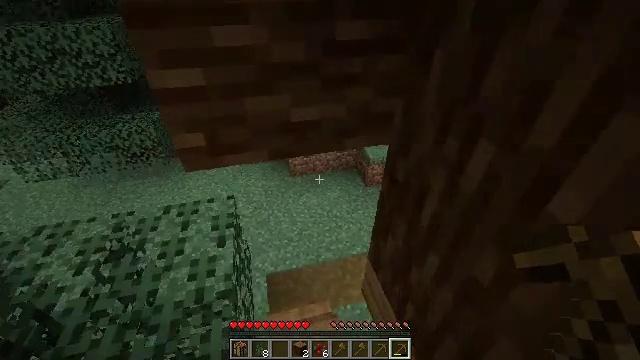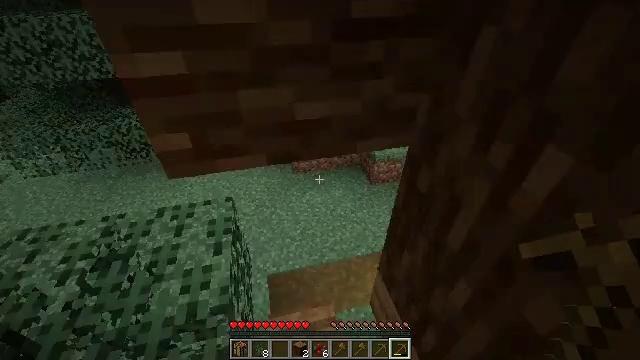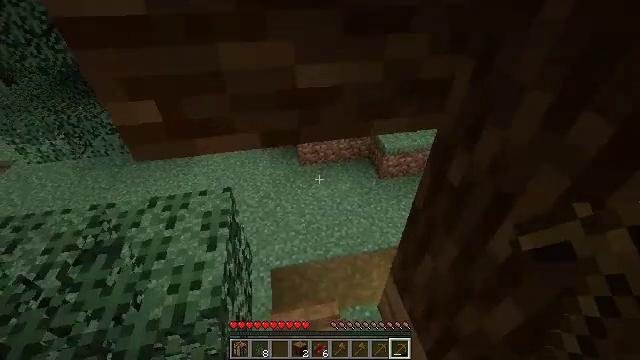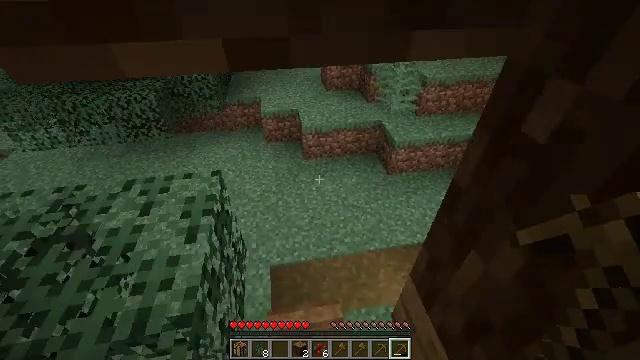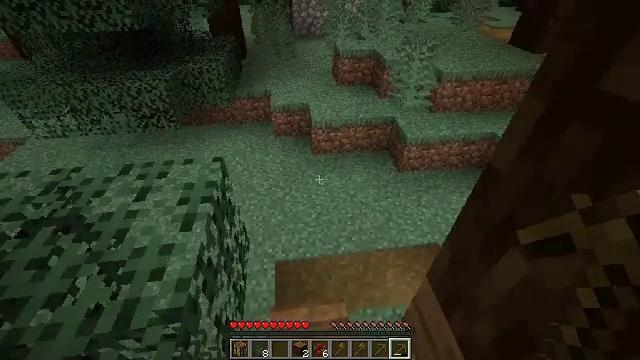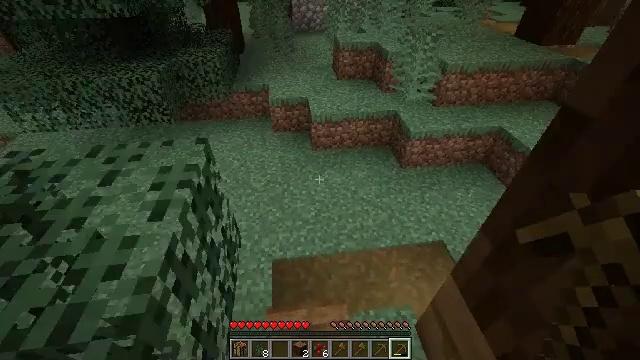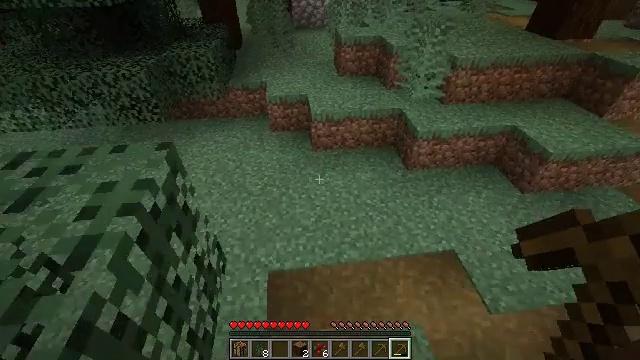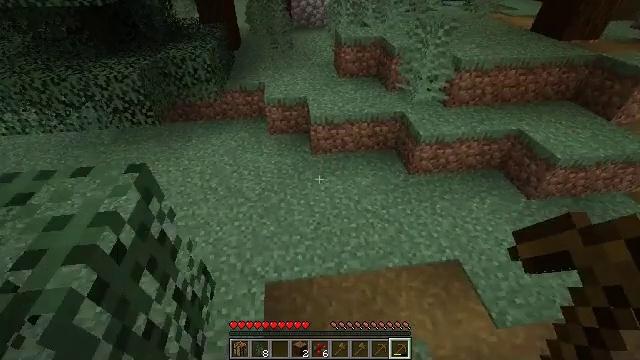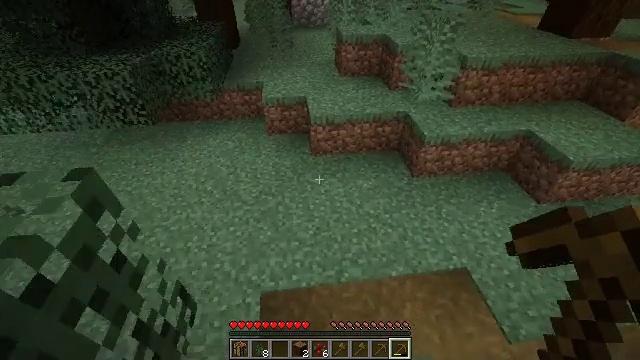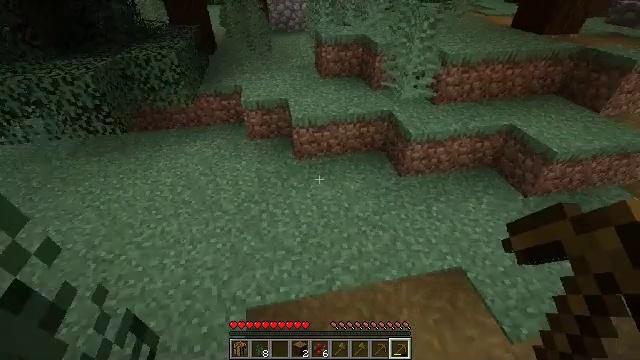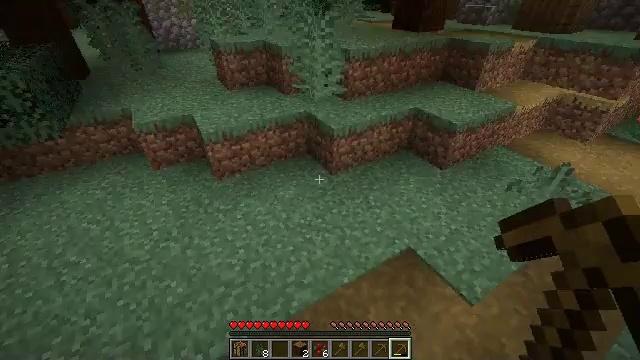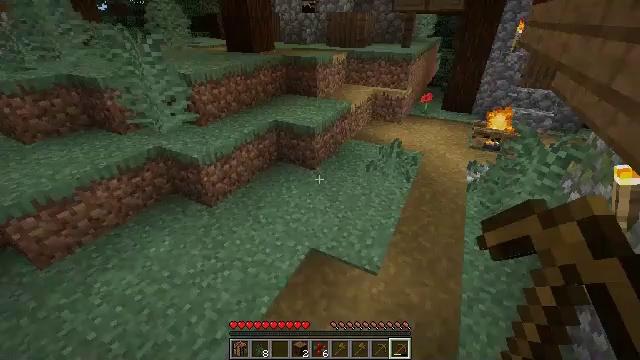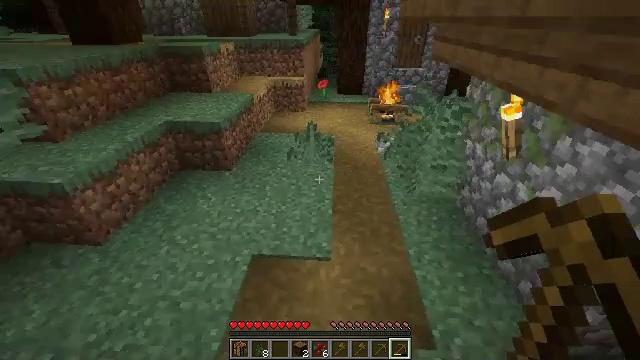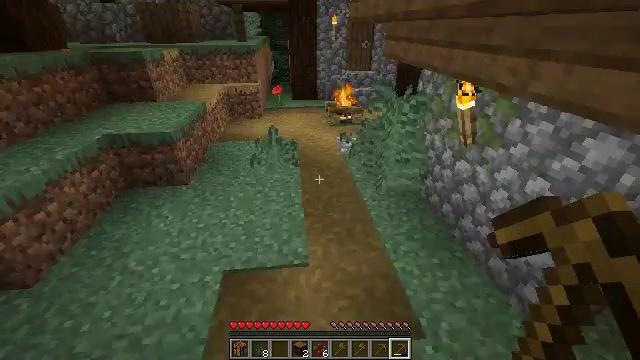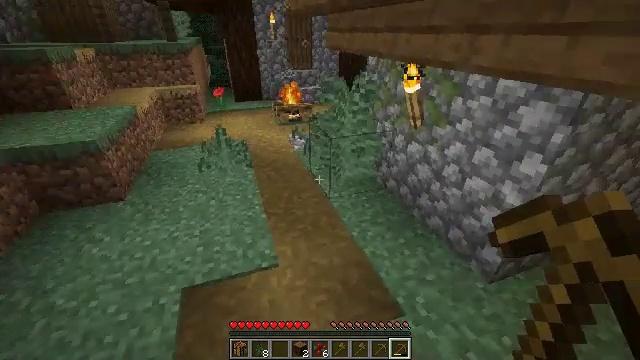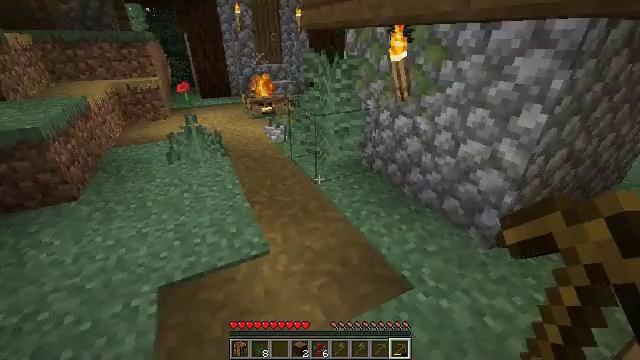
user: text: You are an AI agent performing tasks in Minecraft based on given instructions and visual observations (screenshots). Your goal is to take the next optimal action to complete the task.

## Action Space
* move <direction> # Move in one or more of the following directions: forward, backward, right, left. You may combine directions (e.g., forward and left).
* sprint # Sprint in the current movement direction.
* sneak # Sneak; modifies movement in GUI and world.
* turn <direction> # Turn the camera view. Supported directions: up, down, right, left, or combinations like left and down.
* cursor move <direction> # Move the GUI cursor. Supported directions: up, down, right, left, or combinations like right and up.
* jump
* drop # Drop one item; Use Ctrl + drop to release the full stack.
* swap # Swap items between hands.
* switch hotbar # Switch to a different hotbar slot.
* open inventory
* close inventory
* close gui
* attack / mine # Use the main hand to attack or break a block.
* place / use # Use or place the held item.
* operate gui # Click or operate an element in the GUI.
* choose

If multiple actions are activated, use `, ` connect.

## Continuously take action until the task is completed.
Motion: motion action
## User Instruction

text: Collect spruce leaves for landscaping.
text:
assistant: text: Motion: move forward, turn down
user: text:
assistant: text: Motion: move forward, turn left and down
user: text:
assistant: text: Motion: move forward, turn left
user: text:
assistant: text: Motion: move forward, turn left
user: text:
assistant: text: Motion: move forward
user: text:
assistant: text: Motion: move forward
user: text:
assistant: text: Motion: move forward
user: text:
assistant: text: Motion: move forward
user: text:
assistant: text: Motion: move forward, turn right and up
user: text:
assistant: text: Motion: move forward, turn right and up
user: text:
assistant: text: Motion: move forward and move left, turn right and up
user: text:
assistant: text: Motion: move forward and move left, turn right
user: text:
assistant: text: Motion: move forward and move left, turn right and up
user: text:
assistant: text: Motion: move forward and move left, turn right
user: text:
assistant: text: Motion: move forward and move left, turn right
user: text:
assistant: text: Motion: move left, turn right and up
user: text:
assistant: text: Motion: move left, turn right
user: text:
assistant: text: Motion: move forward and move left, turn right and up
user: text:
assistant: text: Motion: move forward and move left, turn right
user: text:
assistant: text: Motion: move forward and move left, turn right and up
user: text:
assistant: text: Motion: move forward and move left, turn right and up
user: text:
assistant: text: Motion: move forward and move left, turn right and up
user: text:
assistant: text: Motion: move forward and move left, turn right and up
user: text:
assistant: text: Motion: move forward and move left, turn right and up
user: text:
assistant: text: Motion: move forward, turn right and up
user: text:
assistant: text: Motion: move forward, turn right and up
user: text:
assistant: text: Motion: turn right
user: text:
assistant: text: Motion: turn right
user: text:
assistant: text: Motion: move forward and move right, turn left and down
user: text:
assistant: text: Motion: no_op